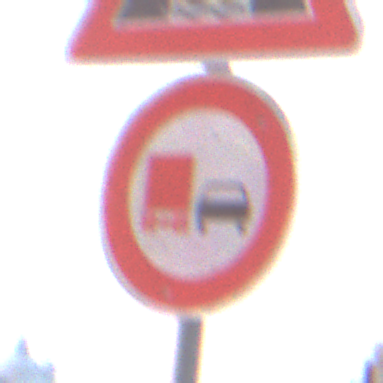
Verkehrszeichen: UeberholverbotKraftfahrzeuge
Zusatzzeichen oben: BeweglicheBruecke
Umgebung: Outdoor, Urban
Tageszeit: SunriseSunset
Wetter: Clear
Licht: Natural
Jahreszeit: NotSpecified
Kontrast: MediumContrast